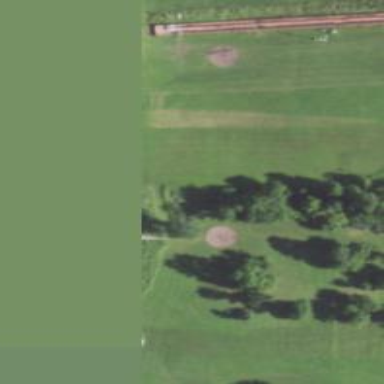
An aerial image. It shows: Disc golf hole.